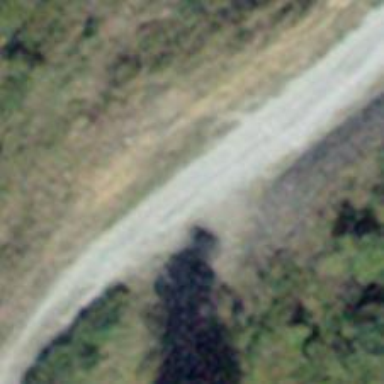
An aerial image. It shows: Downhill track with classic grooming style. The track has grade4 surface.